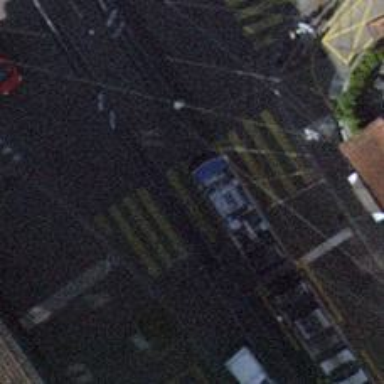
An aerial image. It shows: Zebra crossing with traffic signals. The crossing is marked by traffic lights.